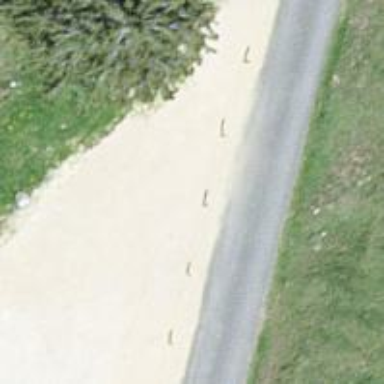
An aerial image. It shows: Paved track road with grade1 track type.